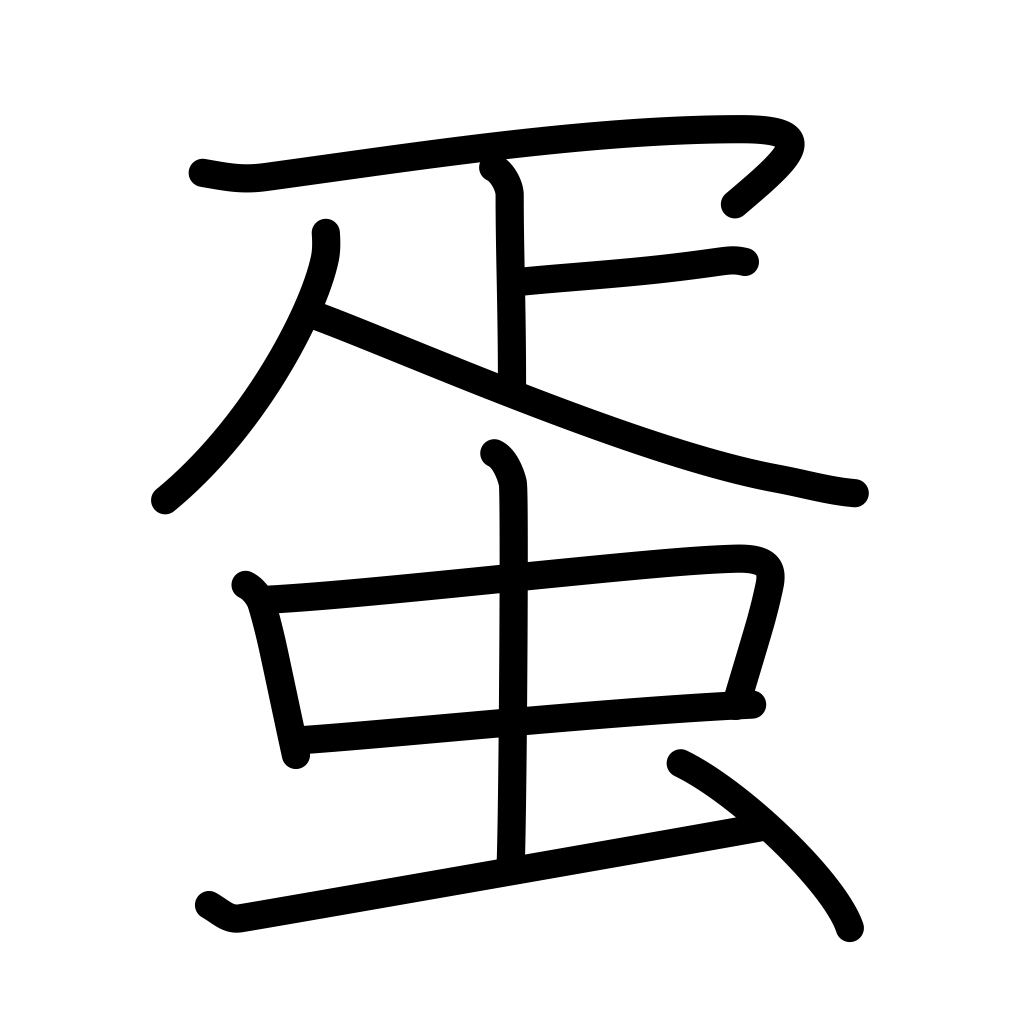
Meaning: barbarian, egg